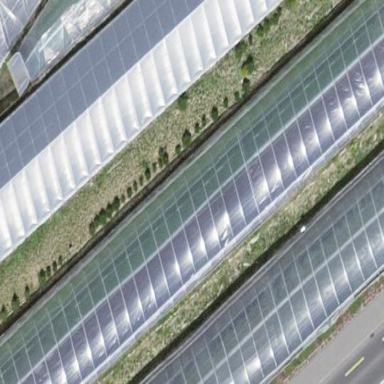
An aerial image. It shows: Greenhouse.